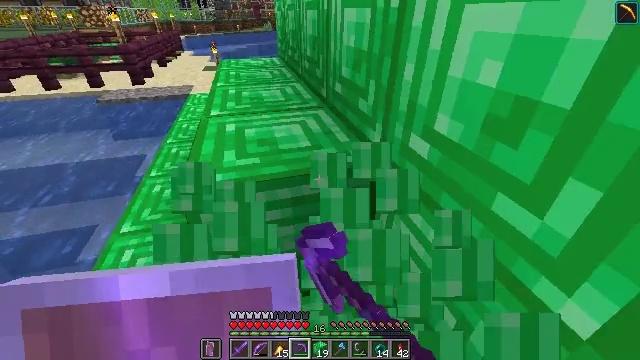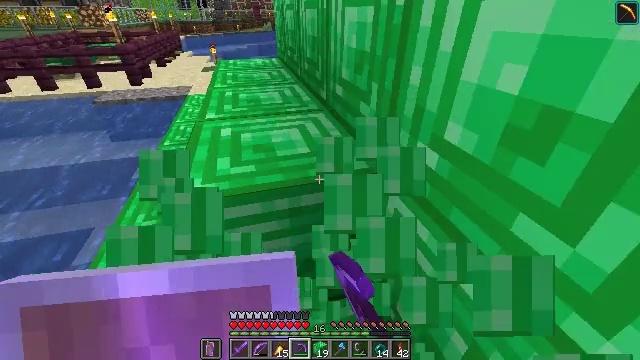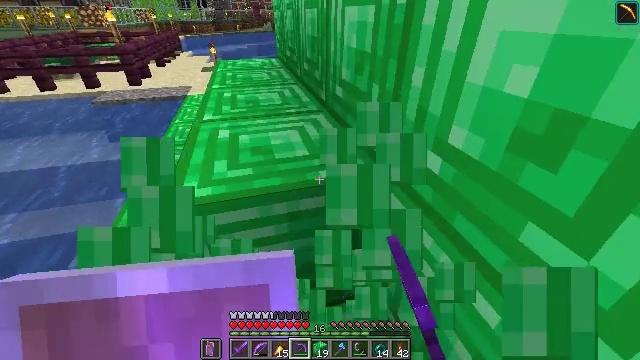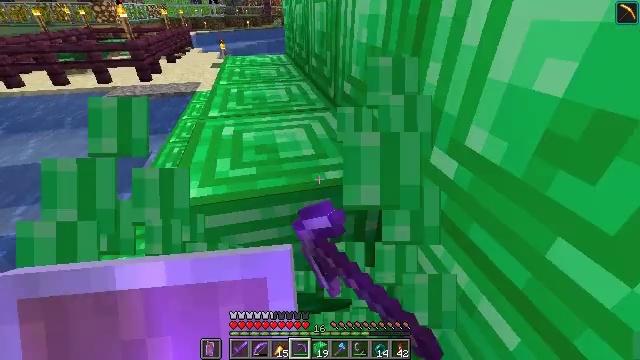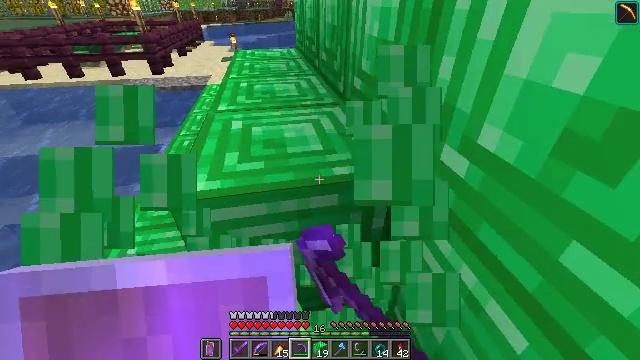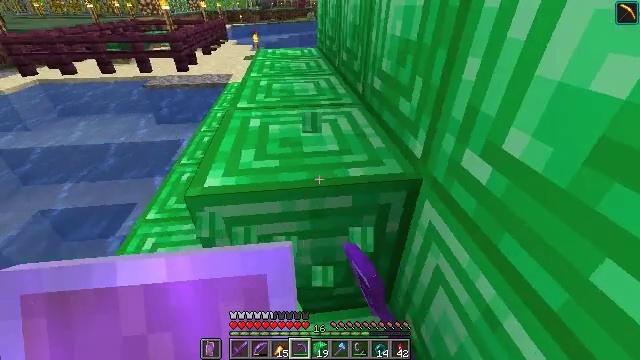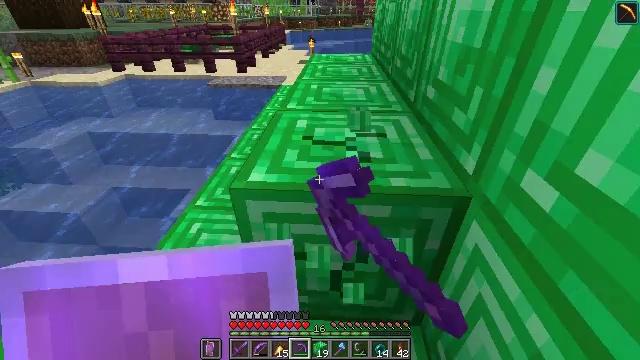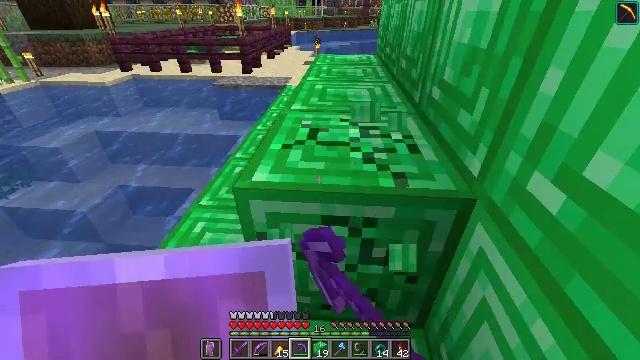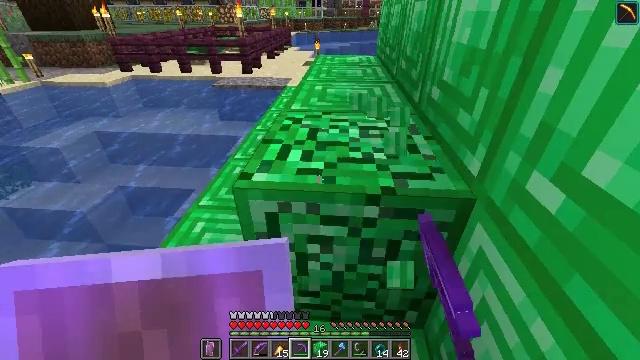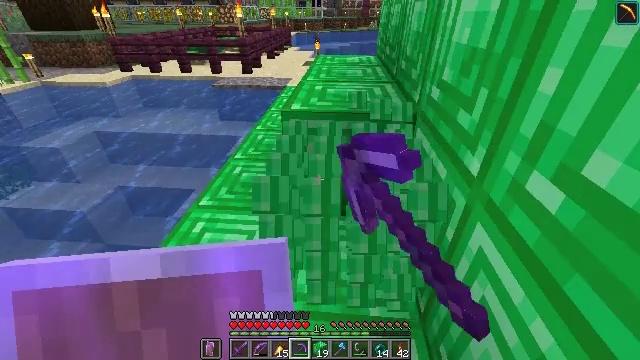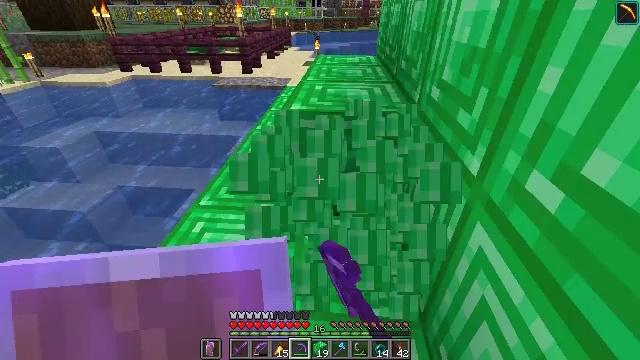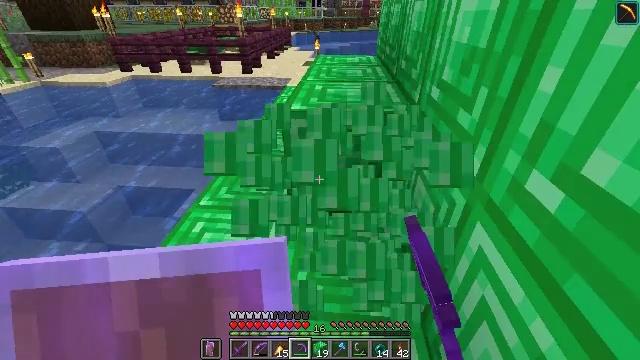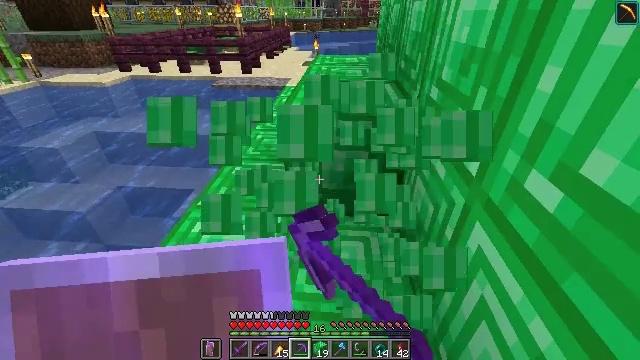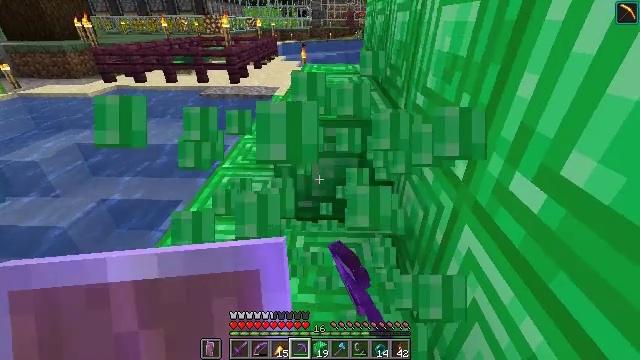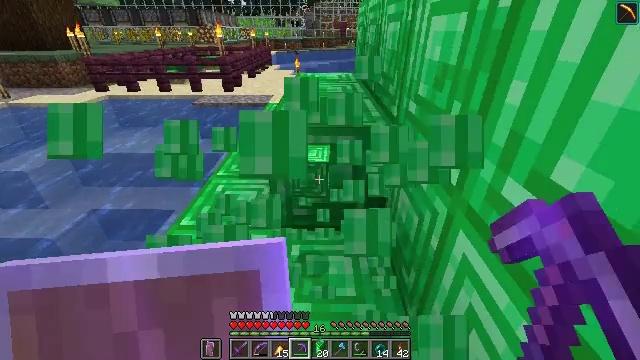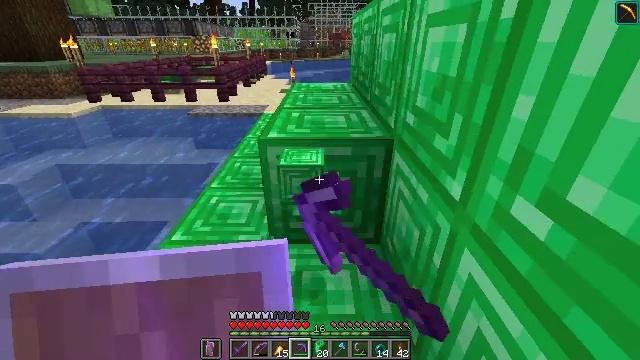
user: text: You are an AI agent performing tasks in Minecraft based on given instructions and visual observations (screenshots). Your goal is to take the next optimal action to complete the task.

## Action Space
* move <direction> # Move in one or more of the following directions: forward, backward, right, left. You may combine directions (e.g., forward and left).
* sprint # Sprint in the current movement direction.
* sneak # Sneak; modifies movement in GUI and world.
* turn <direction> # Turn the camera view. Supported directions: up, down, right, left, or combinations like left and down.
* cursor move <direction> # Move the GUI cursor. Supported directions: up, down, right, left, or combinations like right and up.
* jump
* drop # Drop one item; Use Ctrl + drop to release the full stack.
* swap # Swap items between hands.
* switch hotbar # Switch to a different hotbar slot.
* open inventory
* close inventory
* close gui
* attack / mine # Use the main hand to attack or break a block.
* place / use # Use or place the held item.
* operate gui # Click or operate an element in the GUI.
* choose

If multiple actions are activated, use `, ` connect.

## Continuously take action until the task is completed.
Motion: motion action
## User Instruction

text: Attack the emerald block with a tool.
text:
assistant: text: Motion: attack / mine
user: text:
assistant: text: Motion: attack / mine
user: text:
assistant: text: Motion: turn left, attack / mine
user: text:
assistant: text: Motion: turn left and down, attack / mine
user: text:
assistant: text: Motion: turn left, attack / mine
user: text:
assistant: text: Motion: turn left and up, attack / mine
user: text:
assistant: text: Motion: turn left, attack / mine
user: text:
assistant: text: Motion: attack / mine
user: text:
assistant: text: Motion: attack / mine
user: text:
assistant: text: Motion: attack / mine
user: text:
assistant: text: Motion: attack / mine
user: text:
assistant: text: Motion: attack / mine
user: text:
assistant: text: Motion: turn right and up, attack / mine
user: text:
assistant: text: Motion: turn right and up, attack / mine
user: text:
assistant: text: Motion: move forward, turn right and up, attack / mine
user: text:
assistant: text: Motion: move forward, attack / mine
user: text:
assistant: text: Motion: move forward, attack / mine
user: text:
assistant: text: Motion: move forward, attack / mine
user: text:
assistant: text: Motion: move forward, attack / mine
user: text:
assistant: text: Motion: move forward, attack / mine
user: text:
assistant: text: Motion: move forward, turn left, attack / mine
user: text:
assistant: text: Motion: move forward, turn left and down, attack / mine
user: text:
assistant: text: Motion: attack / mine
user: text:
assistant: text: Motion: attack / mine
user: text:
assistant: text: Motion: attack / mine
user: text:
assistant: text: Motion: attack / mine
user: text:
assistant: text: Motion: turn right, attack / mine
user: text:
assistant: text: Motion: turn right, attack / mine
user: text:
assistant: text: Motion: attack / mine
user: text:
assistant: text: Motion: move forward, attack / mine